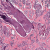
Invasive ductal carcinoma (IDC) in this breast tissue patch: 0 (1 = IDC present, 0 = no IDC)